Question: I am not sure whether Stackoverflow is the right place for this question, but I think it has something to do with Javascript.
Here is what I want to add to my webpage: a floating text box at the top of the webpage, you can close it by clicking the "X".
Just like the YELLOW BOX in the following picture (Welcome to Q&A blah blah....):

I tried to Google but I dont know the right phrase for this.
I have read these two questions: <URL>.
But How to add the close it by clicking the "X" button at the right?
Also, I like the color of Stackoverflow's floating text box so much. What the color is it?
Can someone give me the code that Stackoverflow uses?
Thanks a lot!
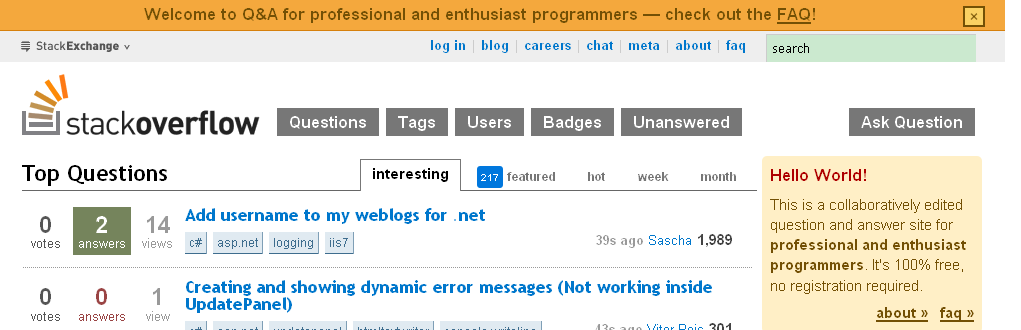
Answer: To add a closing button you could use javascript or jQuery if you use jQuery, you would do something like :
HTML:
'''
<div id="yellowbar">
<div id="xbtn">x</div>
</div>
'''
javascript:
'''
<script src="//ajax.googleapis.com/ajax/libs/jquery/1.6.2/jquery.min.js"></script> <!-- load jquery-->
<!--jquery code-->
<script>
$(function(){
$("#xbtn").click(function(){
$("#yellowbar").hide();
});
});
</script>
'''
simple example: <URL>